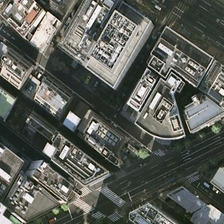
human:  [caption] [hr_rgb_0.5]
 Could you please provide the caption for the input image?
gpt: many buildings are in a commercial area .

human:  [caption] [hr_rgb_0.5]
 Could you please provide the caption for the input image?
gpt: the buildings in the commercial region are tided .

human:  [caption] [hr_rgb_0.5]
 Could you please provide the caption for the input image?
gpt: the buildings in the commercial region are tided .

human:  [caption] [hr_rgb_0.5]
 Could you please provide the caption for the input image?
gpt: many buildings are in a commercial area .

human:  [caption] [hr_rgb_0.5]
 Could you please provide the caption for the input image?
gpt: many buildings are in a commercial area .